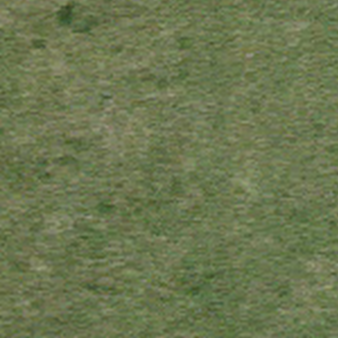
Label: other